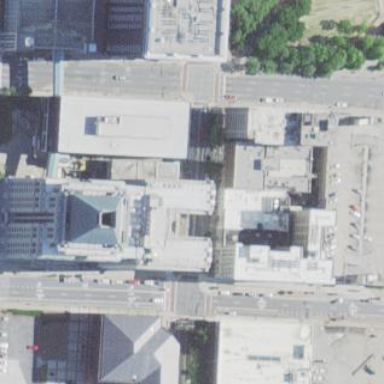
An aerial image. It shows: Part of building.